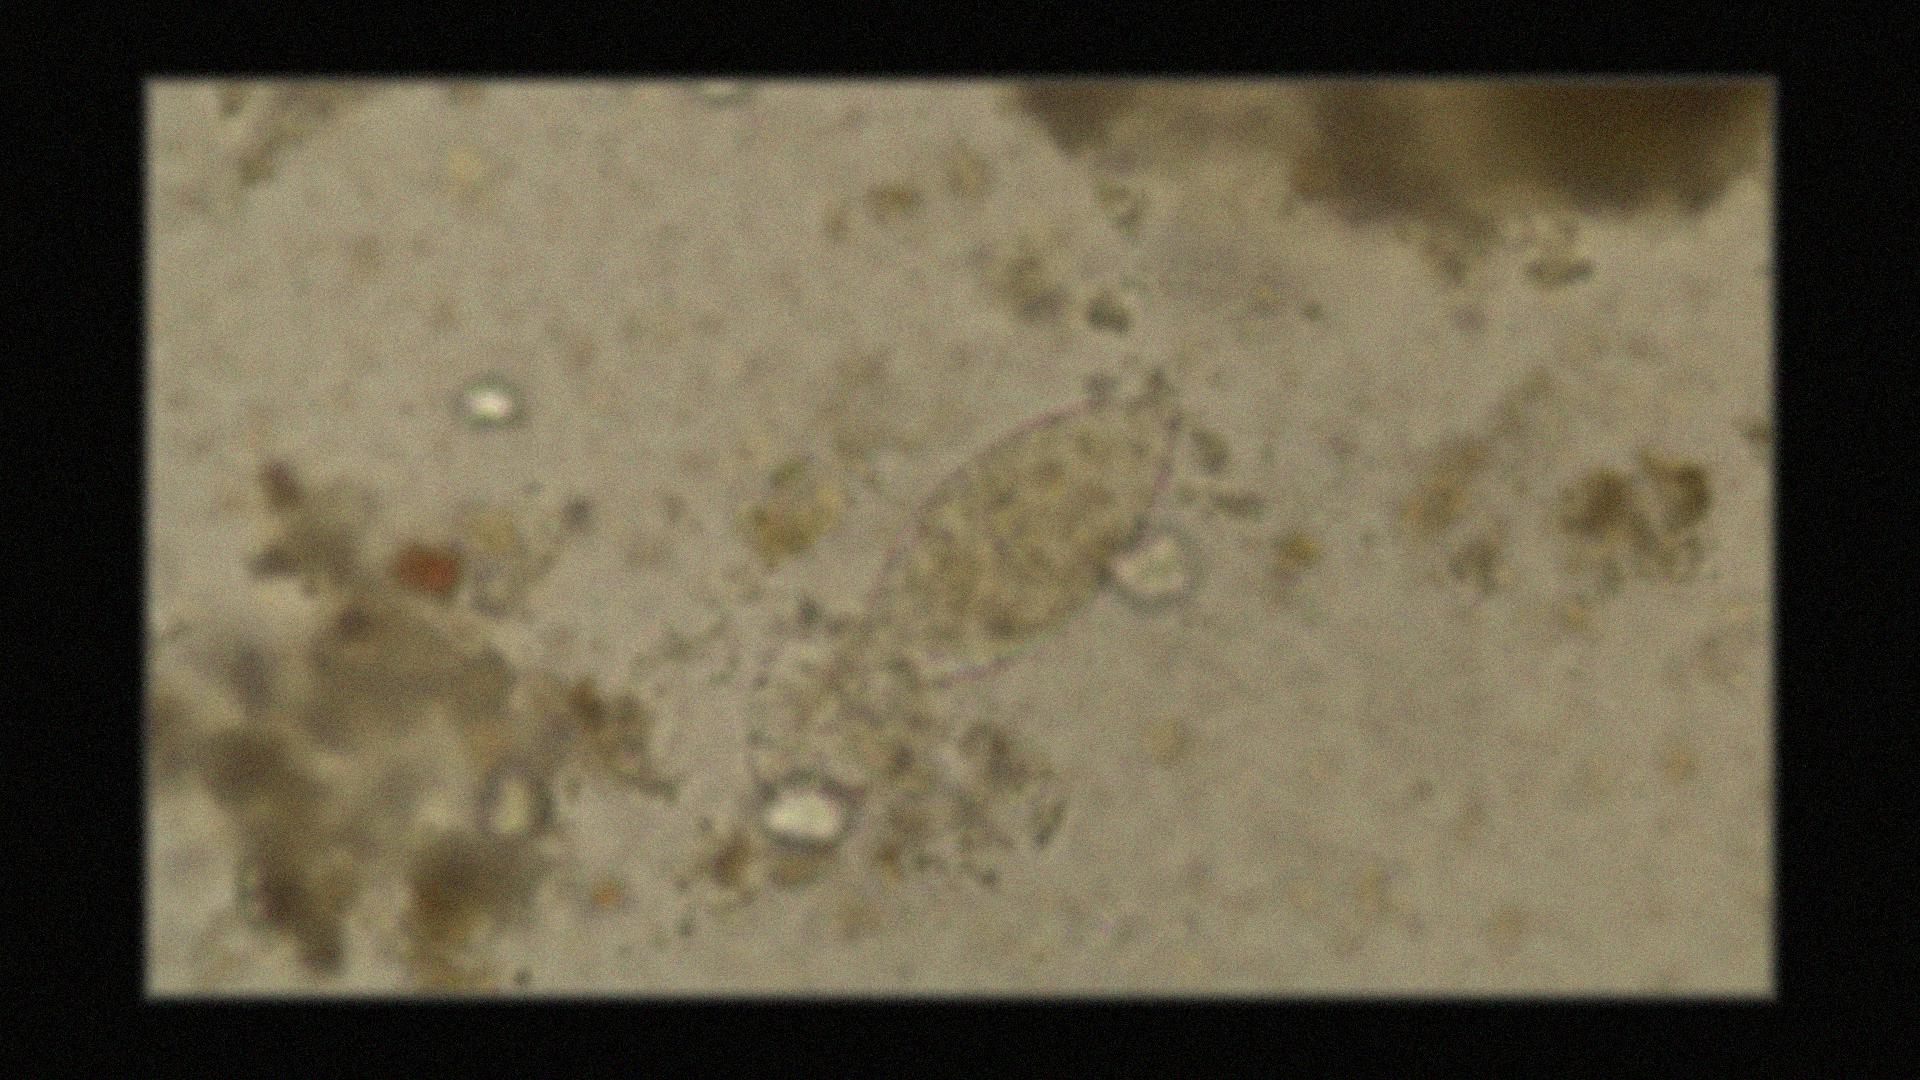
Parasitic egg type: Fasciolopsis buski